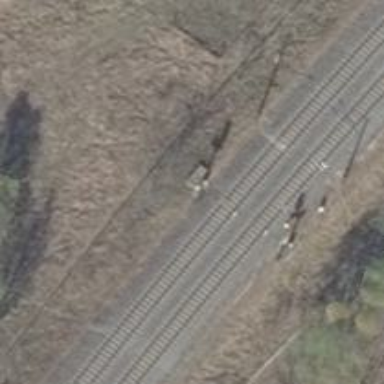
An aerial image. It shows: Railway signal.